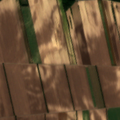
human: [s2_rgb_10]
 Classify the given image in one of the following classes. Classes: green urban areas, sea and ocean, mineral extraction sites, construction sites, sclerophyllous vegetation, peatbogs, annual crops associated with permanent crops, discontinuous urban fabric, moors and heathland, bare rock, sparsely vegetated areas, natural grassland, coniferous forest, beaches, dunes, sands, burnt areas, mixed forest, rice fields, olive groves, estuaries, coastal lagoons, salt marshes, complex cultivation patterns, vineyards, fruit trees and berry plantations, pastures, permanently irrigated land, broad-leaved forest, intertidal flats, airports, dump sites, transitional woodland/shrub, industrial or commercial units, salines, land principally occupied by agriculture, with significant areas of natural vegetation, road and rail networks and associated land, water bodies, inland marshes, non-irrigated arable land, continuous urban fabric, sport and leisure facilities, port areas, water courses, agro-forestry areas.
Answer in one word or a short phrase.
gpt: non-irrigated arable land, broad-leaved forest